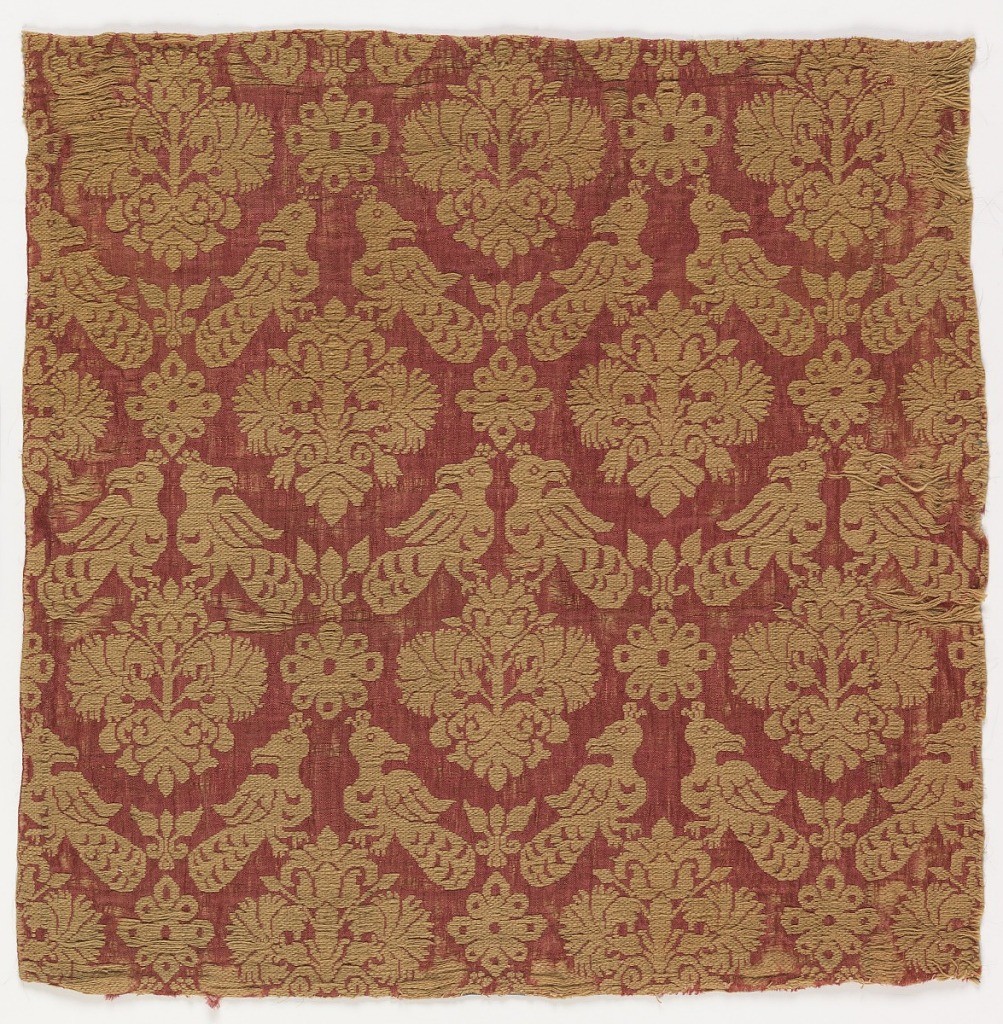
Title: Textile
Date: ca. 1650 – 1700
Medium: silk, wool Technique: two intercrossed plain weave structures (double cloth)
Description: Symmetrical pattern of yellow florals and exotic birds on red silk ground.